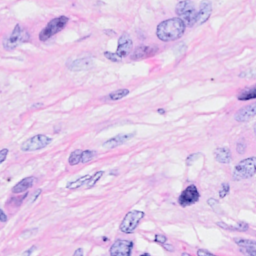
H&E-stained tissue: Breast